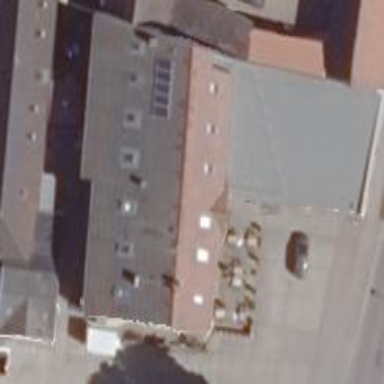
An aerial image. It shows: Restaurant.